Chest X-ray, PA view. Patient: 40 years old, sex F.
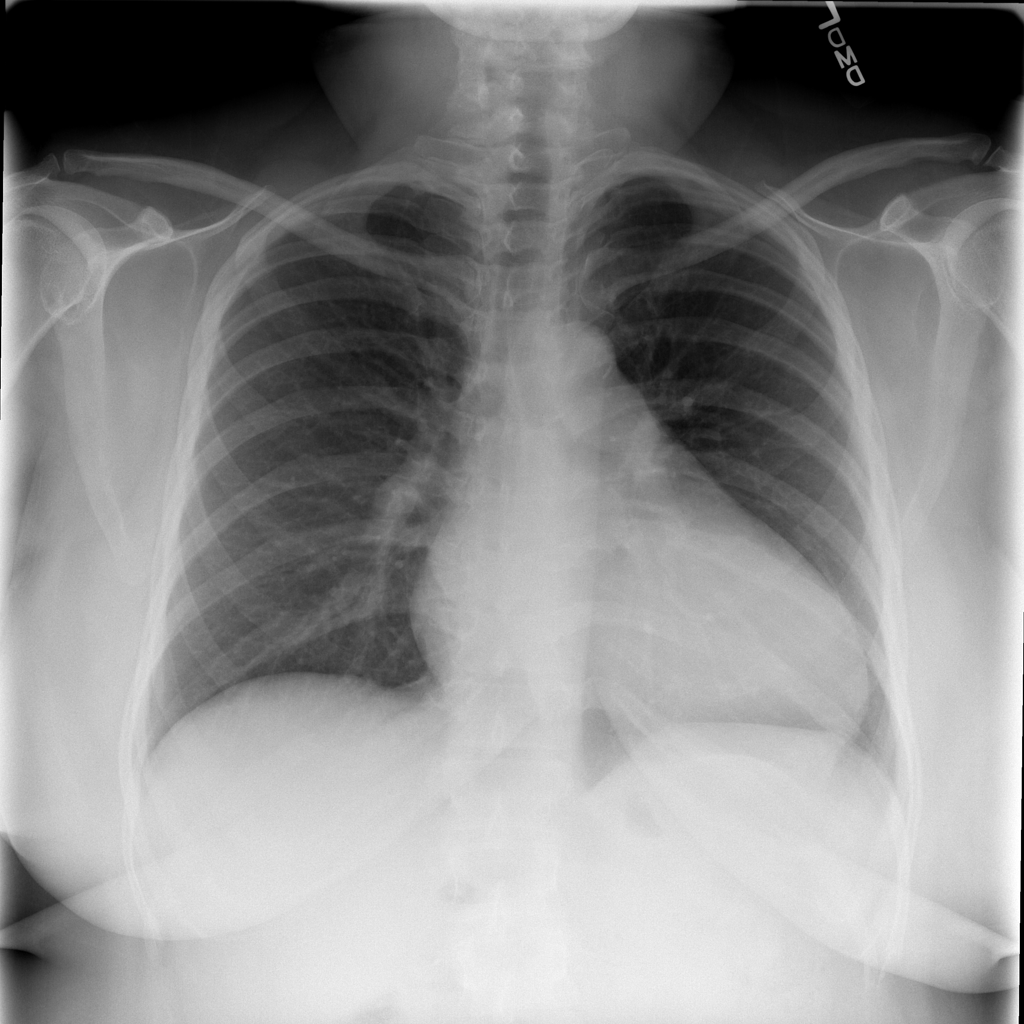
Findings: Cardiomegaly